Field crop: maize
Growth stage: 2
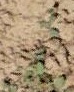
Species: convolvulus